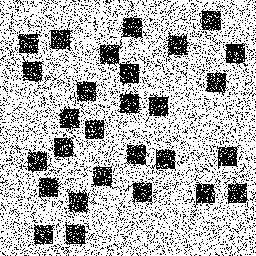
Squares: 28
Triangles: 0
Stars: 0
Total shapes: 28